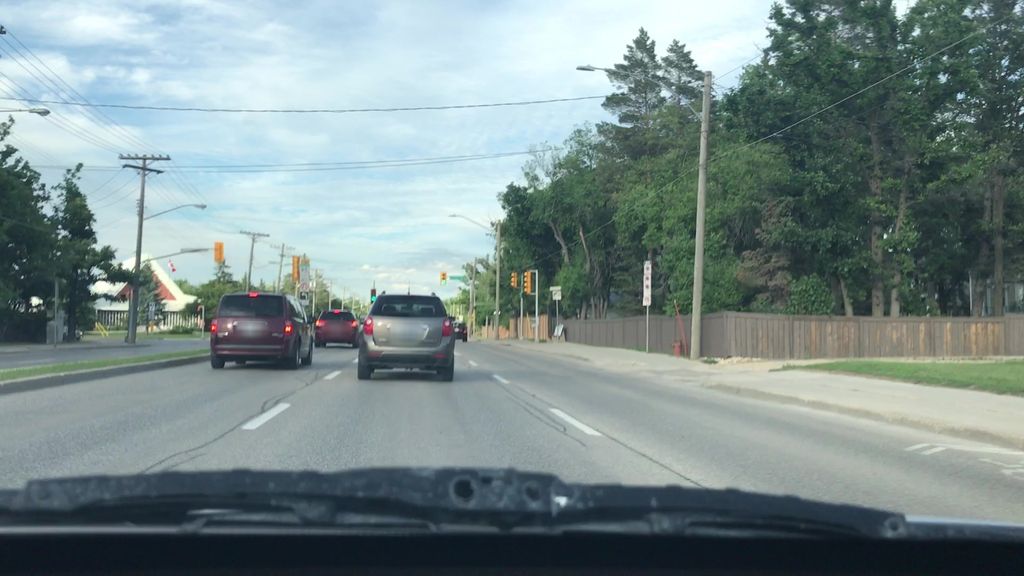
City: winnipeg